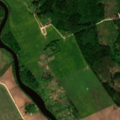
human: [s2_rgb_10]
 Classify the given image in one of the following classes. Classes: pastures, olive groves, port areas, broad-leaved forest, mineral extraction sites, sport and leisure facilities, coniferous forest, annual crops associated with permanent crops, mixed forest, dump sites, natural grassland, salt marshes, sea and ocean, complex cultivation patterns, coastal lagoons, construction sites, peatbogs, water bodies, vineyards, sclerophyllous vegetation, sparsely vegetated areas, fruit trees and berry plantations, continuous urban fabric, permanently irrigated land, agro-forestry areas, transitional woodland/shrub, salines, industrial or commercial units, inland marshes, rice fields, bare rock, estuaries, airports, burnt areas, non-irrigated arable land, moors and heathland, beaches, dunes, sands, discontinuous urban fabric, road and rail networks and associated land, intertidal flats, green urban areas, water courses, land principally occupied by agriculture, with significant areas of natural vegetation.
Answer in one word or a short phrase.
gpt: non-irrigated arable land, fruit trees and berry plantations, pastures, complex cultivation patterns, land principally occupied by agriculture, with significant areas of natural vegetation, mixed forest, water courses